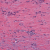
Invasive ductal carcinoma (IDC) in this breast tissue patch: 1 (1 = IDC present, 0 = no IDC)